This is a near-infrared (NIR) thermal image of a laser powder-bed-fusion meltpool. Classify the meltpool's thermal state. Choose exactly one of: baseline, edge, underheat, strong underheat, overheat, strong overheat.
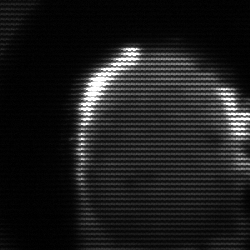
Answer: baseline